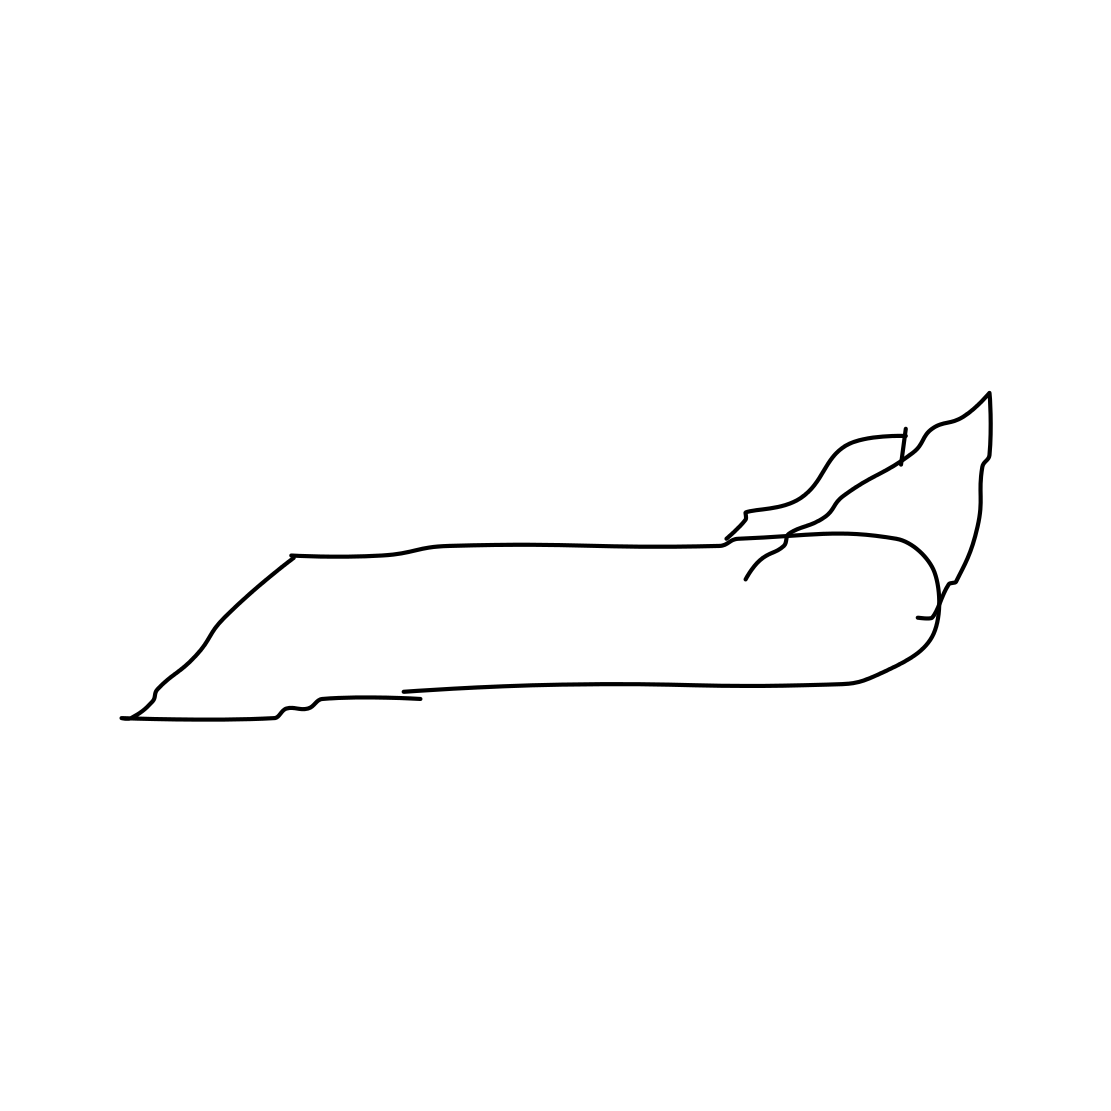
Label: space shuttle